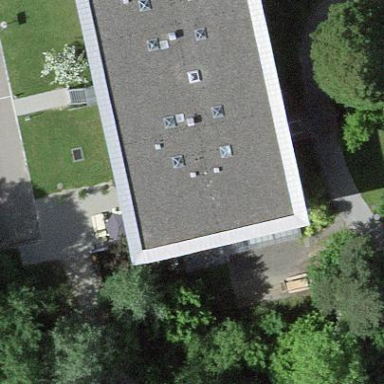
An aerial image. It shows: Hospital building.